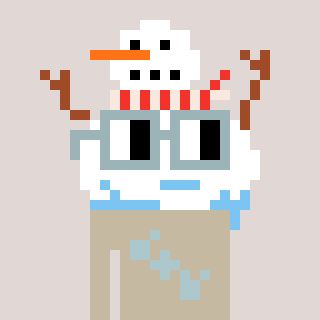
a pixel art character with square dark gray glasses, a snowman-shaped head and a bege-colored body on a warm background